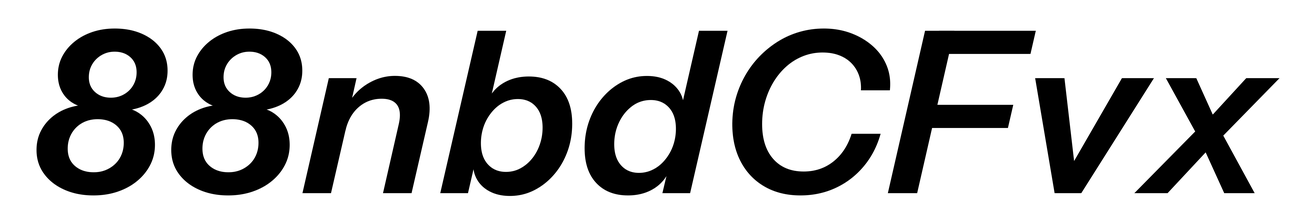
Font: InstrumentSans-Italic_SemiBold_Italic